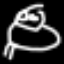
Label: frog